Question: <URL>
I am following the example as described in part of the , and deploying the examples war into JBoss
I did:
- - - -
When I debugged into JBoss, it is failing at comparing the ntlm objects
'''
NtlmResponse local = new NtlmResponse(resp,domain, myusername,mypassword.toCharArray(), getTargetInformation());
if (resp.equals(local)) { <--------------------- fails here, resp and local not equal
'''
}
Debugging info using eclipse, ntResponses length are not equal between local and resp ?

What else am I missing?
Environment:
- Windows 7
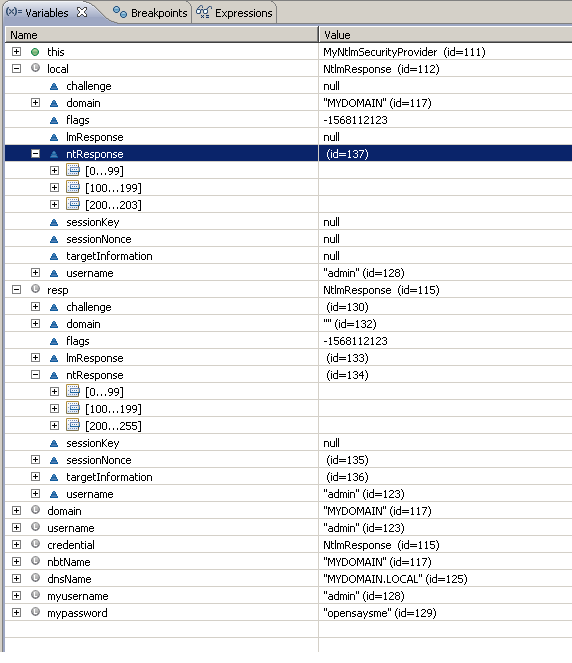
Answer: With the new alpha release of jespa 1.1.4b <URL> this problem is fixed.